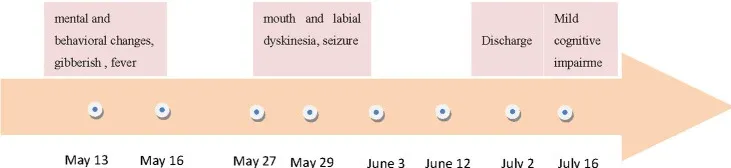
The summary of the clinical features, therapy, and antibody titers. NMDAR: N-methyl-Daspartate receptor; AMPAR: alpha-amino-3-hydroxy-5-methyl-4-isoxazolepropionic acid receptor; CSF: cerebrospinal fluid; and IVIG: intravenous immunoglobulin. * The patient underwent laparoscopic partial ovariectomy on June 12. Neg: negative.
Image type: chart (chart)